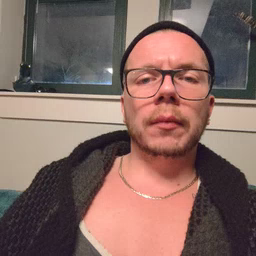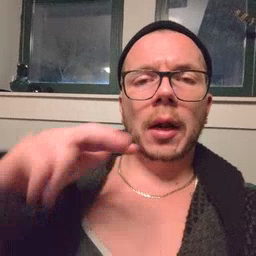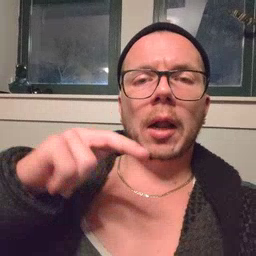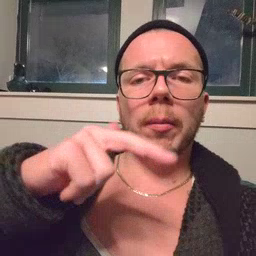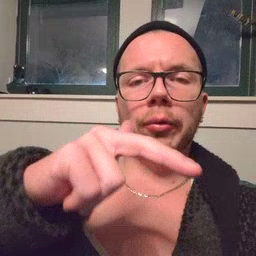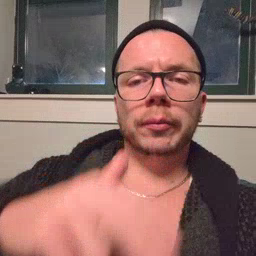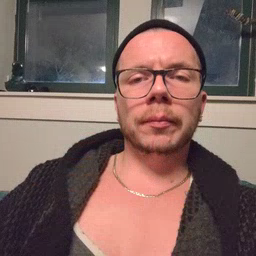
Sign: helicopter